Question: In our Silverlight page, I got comboboxes with different values. When selected, some values are too long to fit in the collapsed combobox.

I would like it to ellipsise ("System Use..." with three dots in the end).
In the dropdown the full name of the value can be seen, but when collapsed I would like the selected value to ellipsise. It feels like an obvious thing, as a drop down generally affords more space than the collapsed control, but still I cannot find an obvious way to do this.
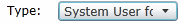
Answer: You might want to take a look at <URL>.
It's similar to Zenexar's suggestion, uses a more efficient reduction algorithm in the general case. But it also writes about other types of 'ellipsing', which might also suit your needs perhaps.